Milling tool wear sample.
Tool blade image: 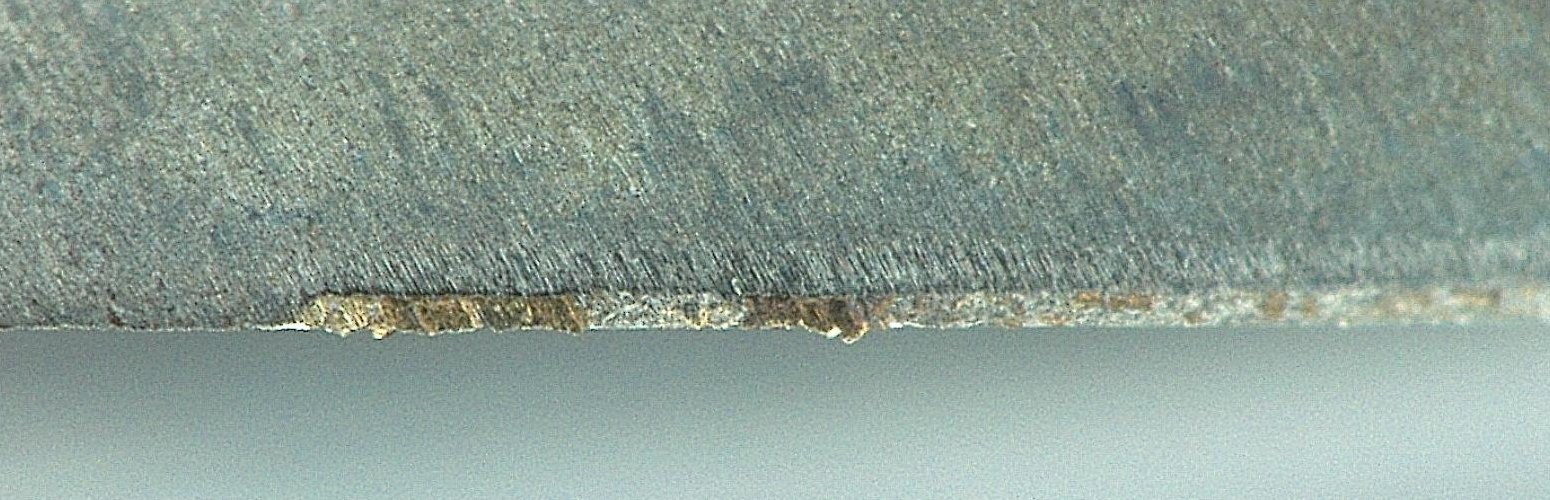
Chip image: 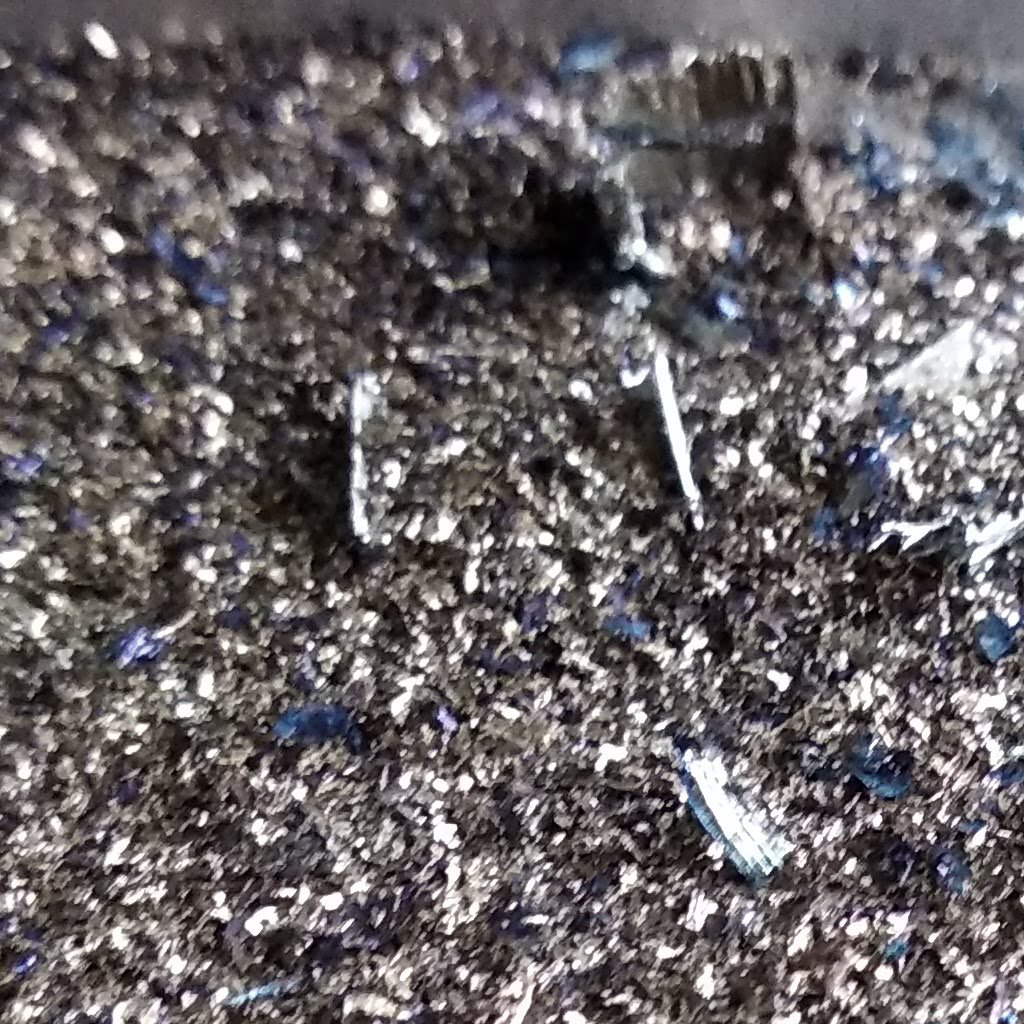
Workpiece image: 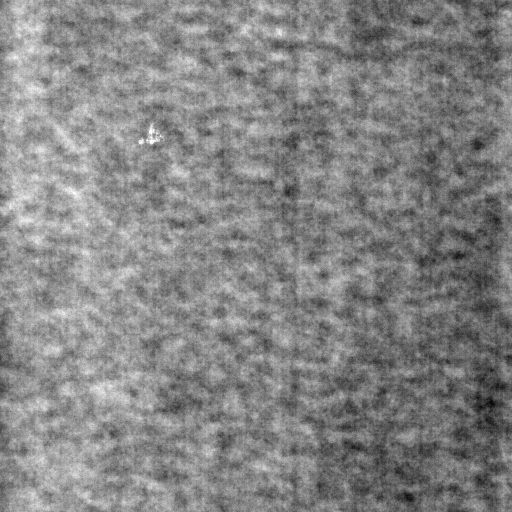
Tool wear state: used
Gaps: 0
Flank wear: 98.98
Overhang: 24.96
Force-signal Mel-spectrograms (X, Y, Z axes): 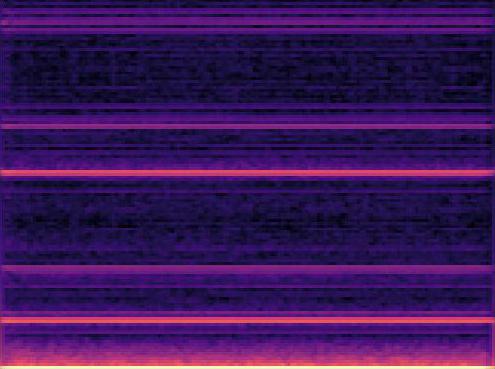 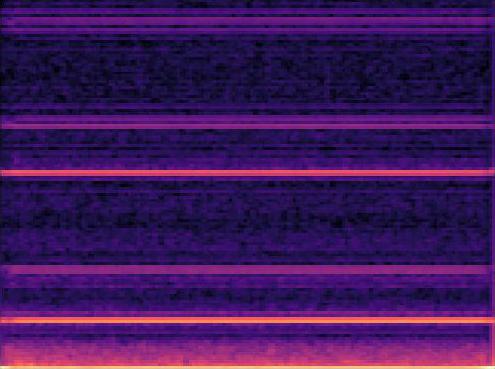 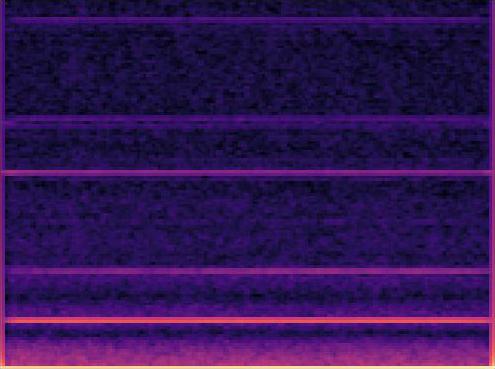
Force-signal scalograms (X, Y, Z axes): 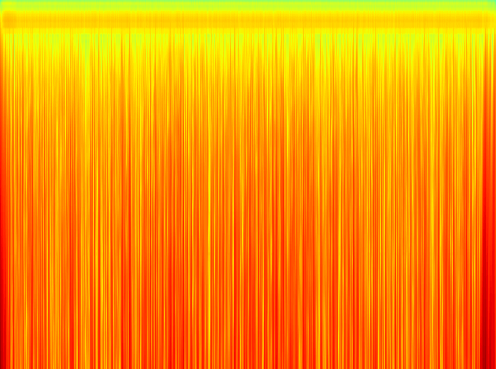 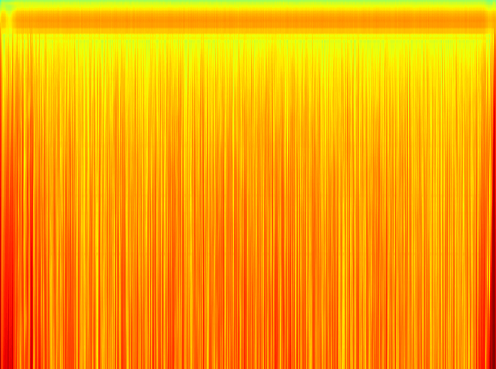 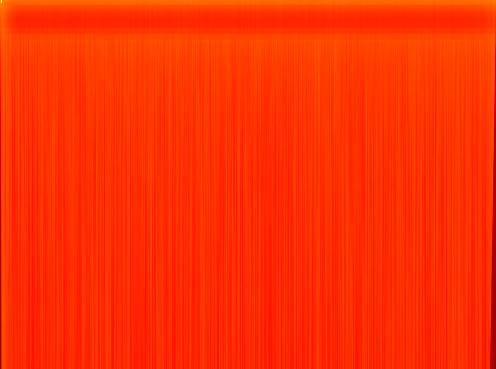
Force phase: steady_state_stabilization_wear